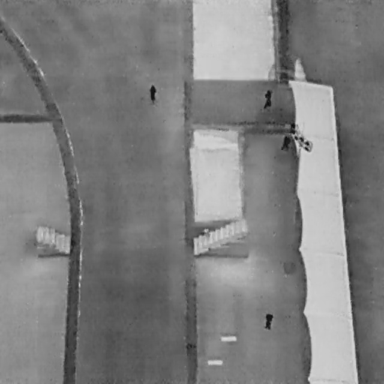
There are three People in the infrared image.